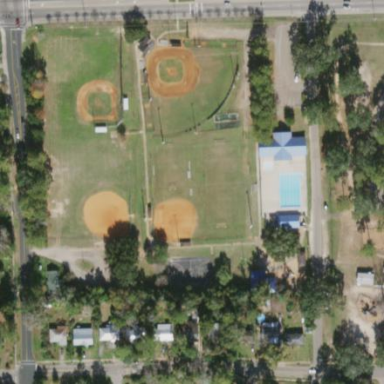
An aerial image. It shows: Baseball pitch for leisure and sports activities.